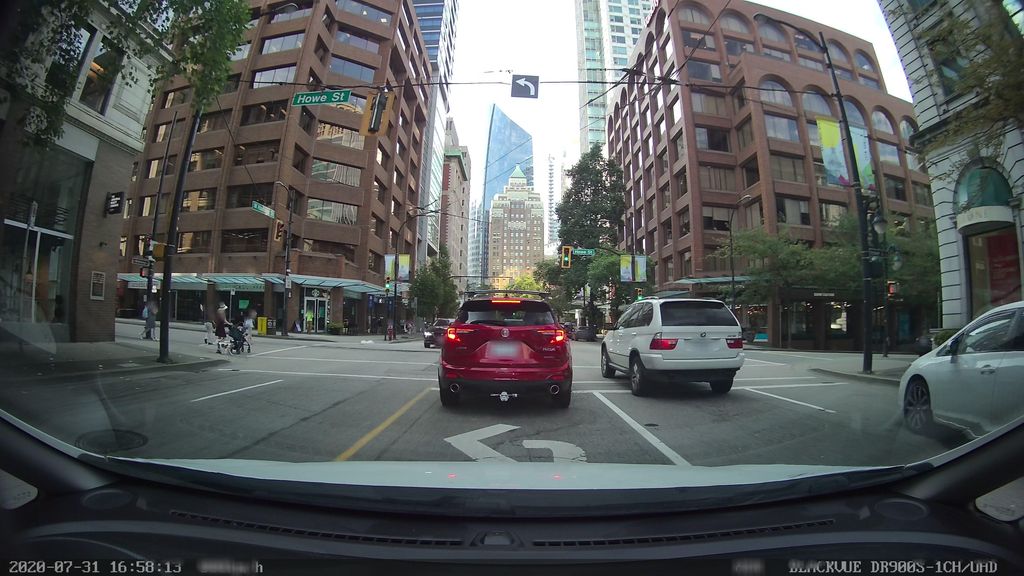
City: vancouver